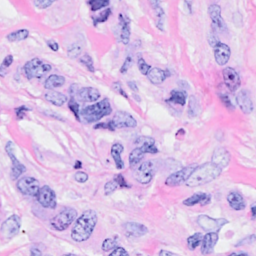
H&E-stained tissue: Breast